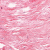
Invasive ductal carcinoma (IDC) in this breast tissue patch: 0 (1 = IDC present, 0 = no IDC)